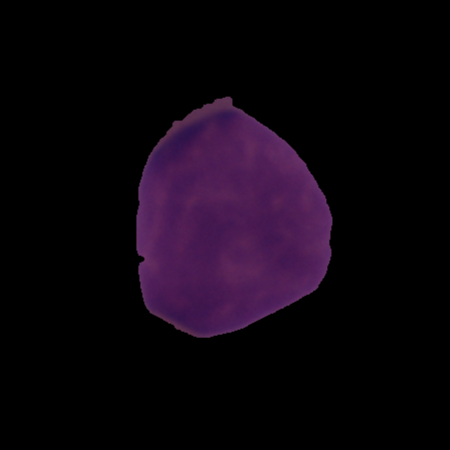
Label: cancer